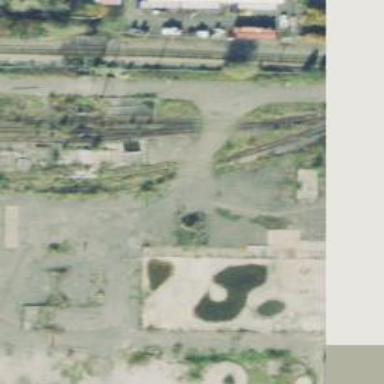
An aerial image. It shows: Railway spur service.